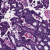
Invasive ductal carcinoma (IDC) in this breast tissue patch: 0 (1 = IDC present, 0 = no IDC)